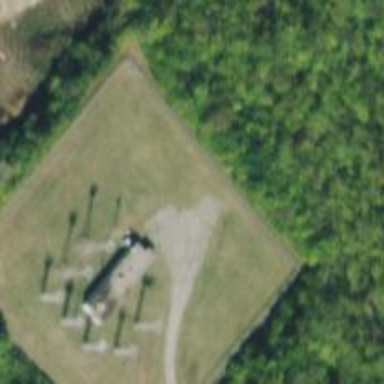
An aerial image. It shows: Mast tower used for communication.